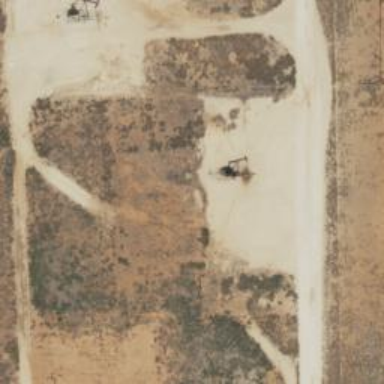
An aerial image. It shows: Petroleum well that is man-made.